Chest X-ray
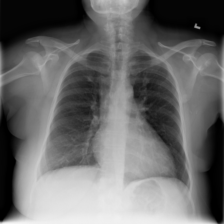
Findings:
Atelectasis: negative
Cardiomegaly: positive
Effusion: positive
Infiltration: negative
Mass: negative
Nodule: negative
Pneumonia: negative
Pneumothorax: negative
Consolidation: negative
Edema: negative
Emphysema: negative
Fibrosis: negative
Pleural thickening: negative
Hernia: negative